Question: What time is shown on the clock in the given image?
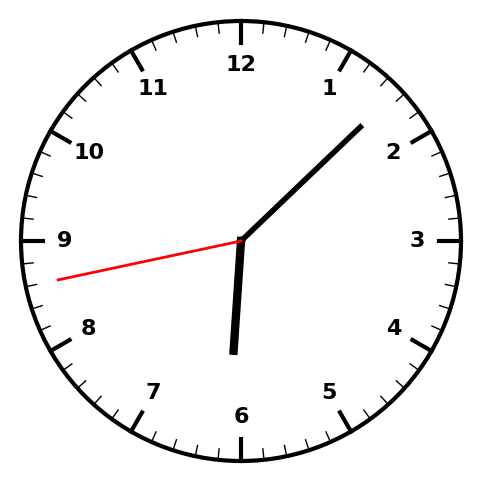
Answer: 06:07:43